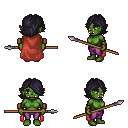
a pixel art fantasy rpg character, female body template, orc, green skin, maroon cape, magenta pants, raven swoop hairstyle, leather bracers, spear, four views (front, back, left, right), 2x2 character sprite sheet, small pixel art, hard edges, no anti-aliasing